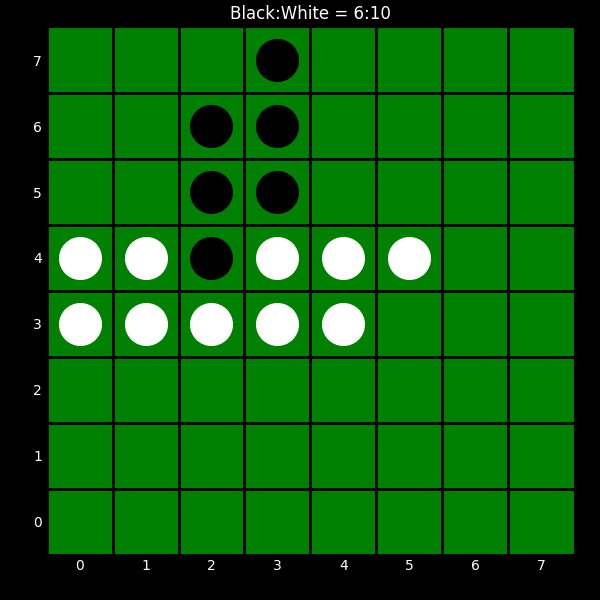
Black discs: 6
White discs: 10